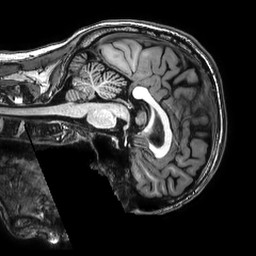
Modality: T1w
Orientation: sagittal
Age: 44
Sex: male
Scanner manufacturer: philips
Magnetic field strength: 3 T
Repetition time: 0.008115 s
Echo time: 0.003711 s